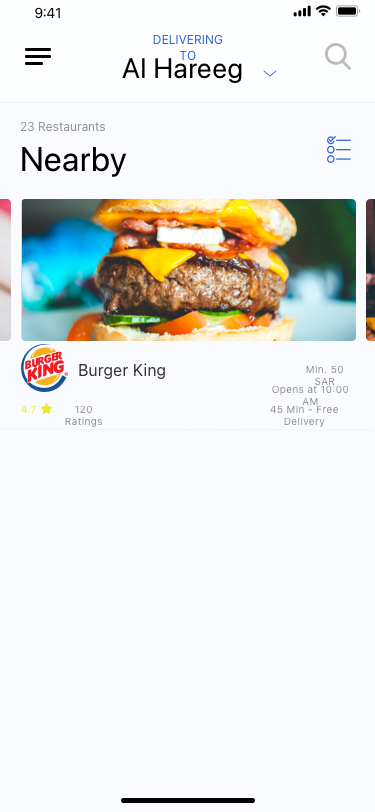
Text in this UI design:
Opens at 10:00 AM
Min. 50 SAR
45 Min - Free Delivery
120 Ratings
4.7
Burger King
Nearby
23 Restaurants
Al Hareeg
Delivering to